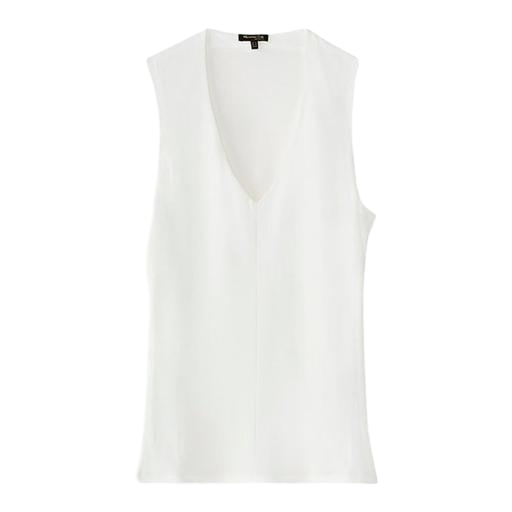
white v-neck muscle tee, sleeveless plunge neck top, white v-neck long vest, white background